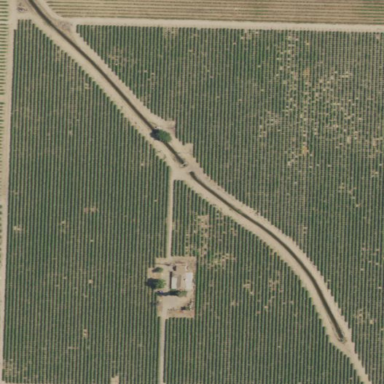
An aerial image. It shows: Vineyard.